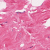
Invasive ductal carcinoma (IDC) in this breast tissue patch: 0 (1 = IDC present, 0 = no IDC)